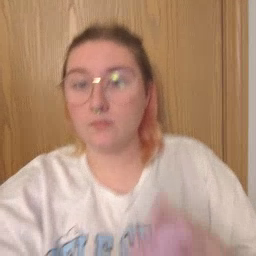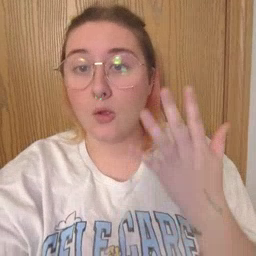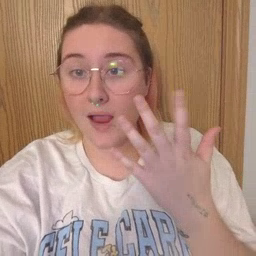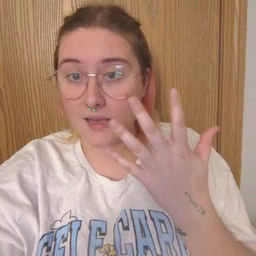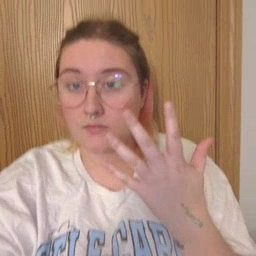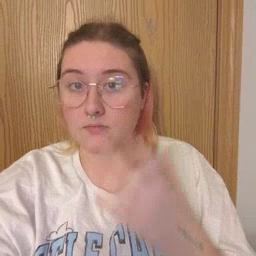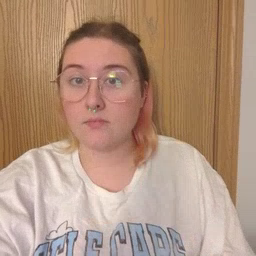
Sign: wait